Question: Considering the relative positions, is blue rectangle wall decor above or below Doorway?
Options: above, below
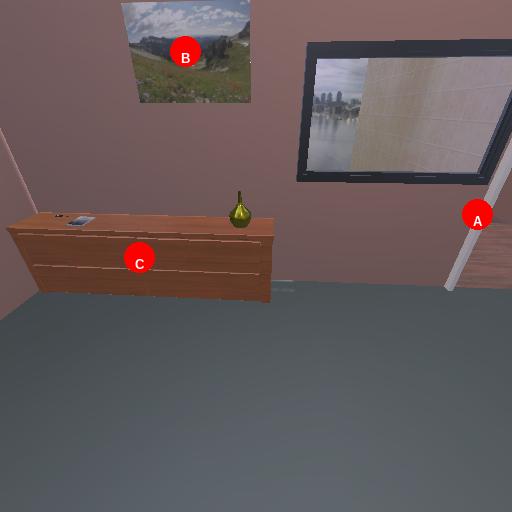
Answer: above